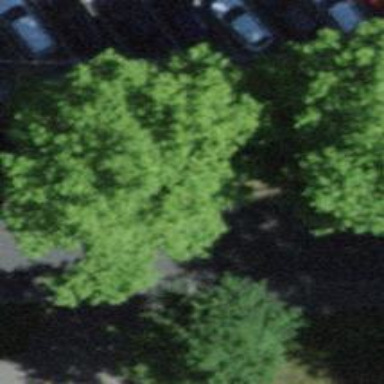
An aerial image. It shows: Tree-lined avenue.